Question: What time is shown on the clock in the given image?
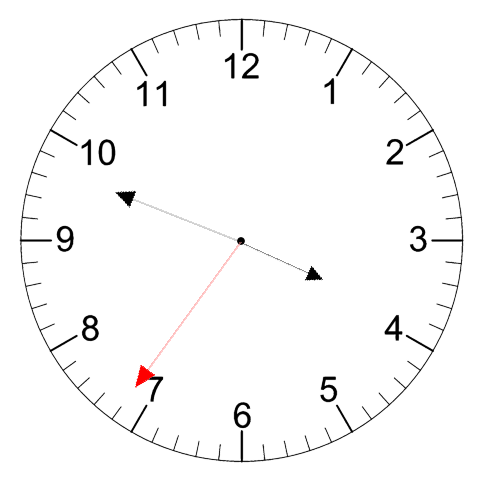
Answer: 03:48:36